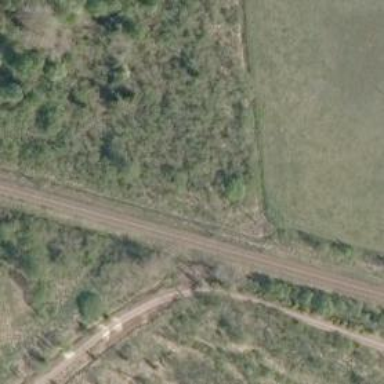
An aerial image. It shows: Railway signal with catenary mast.